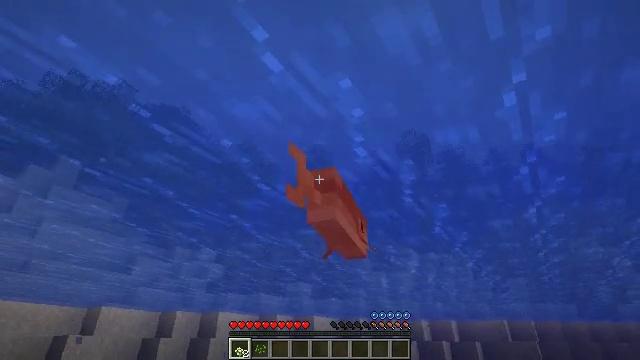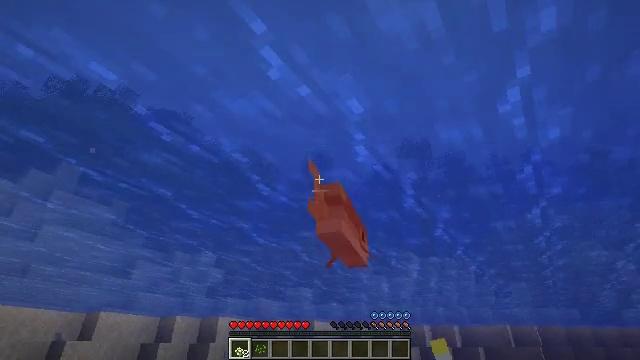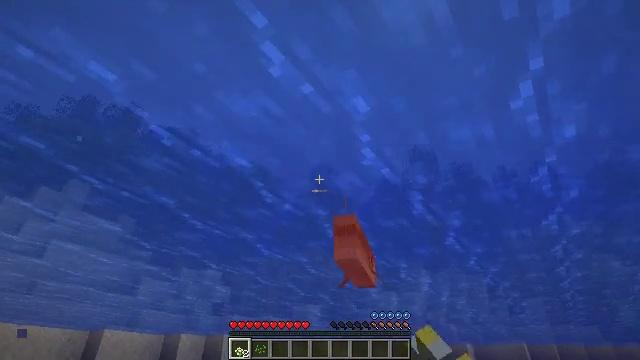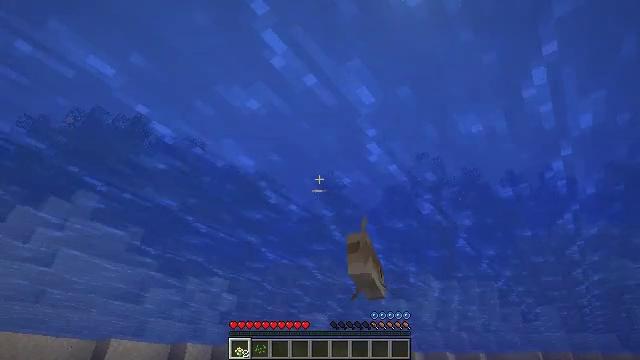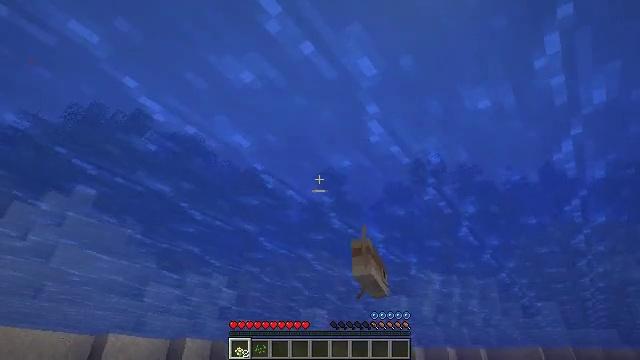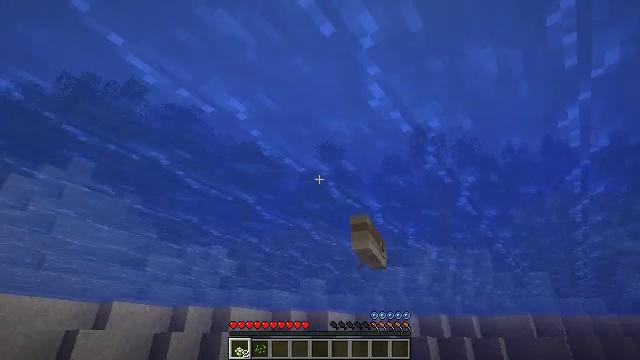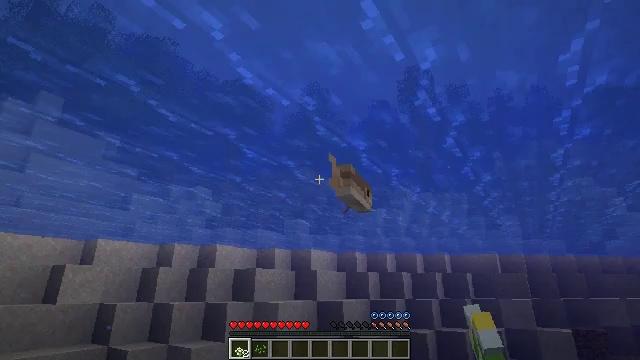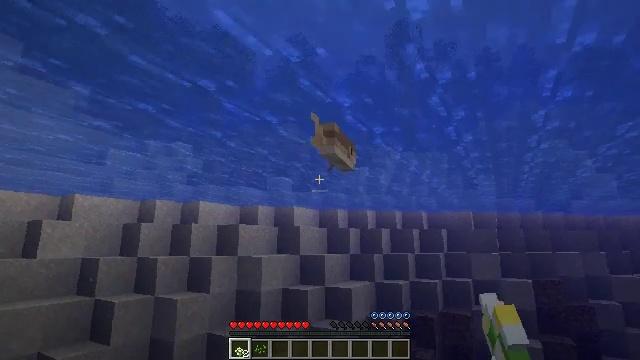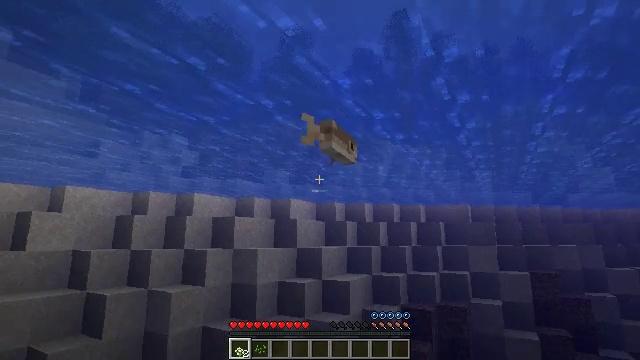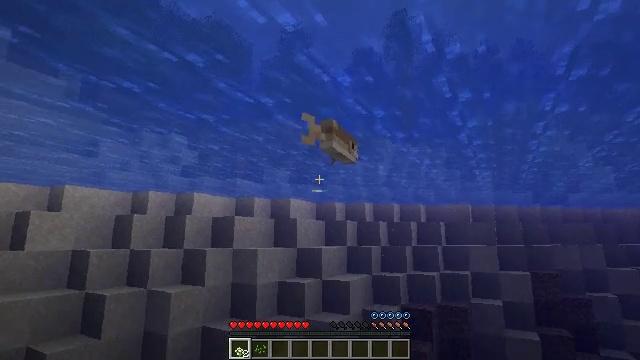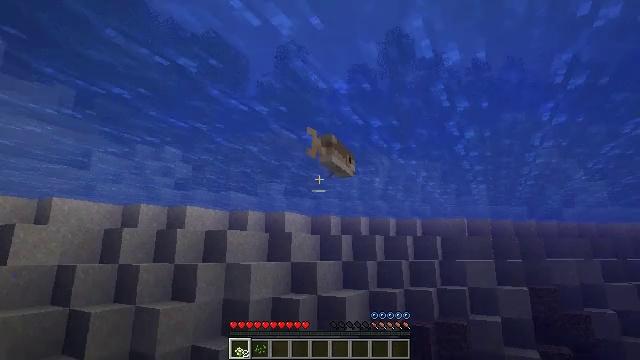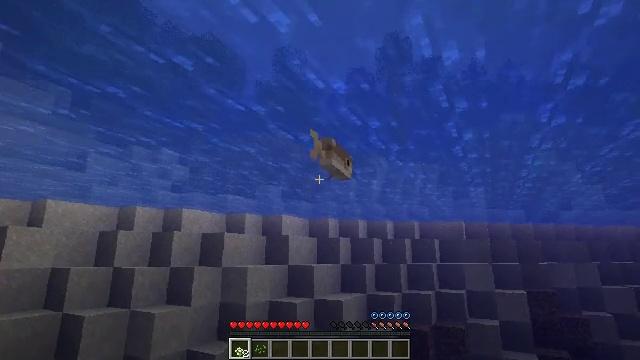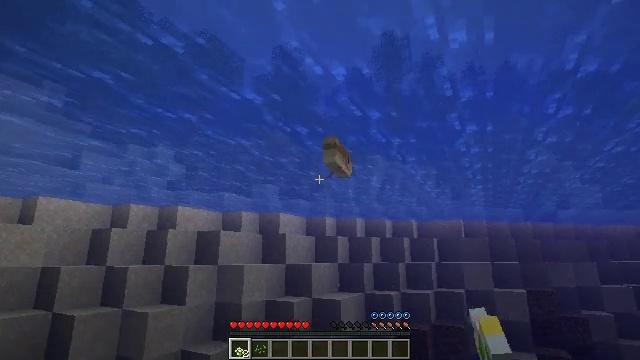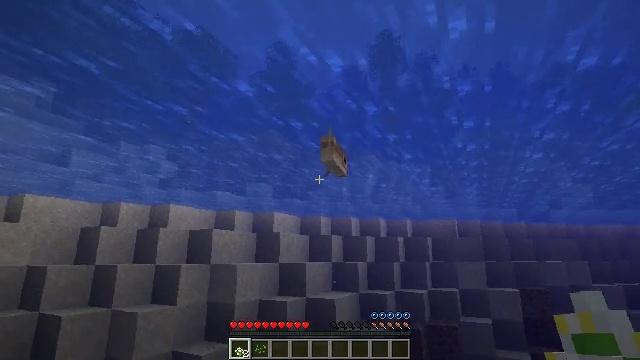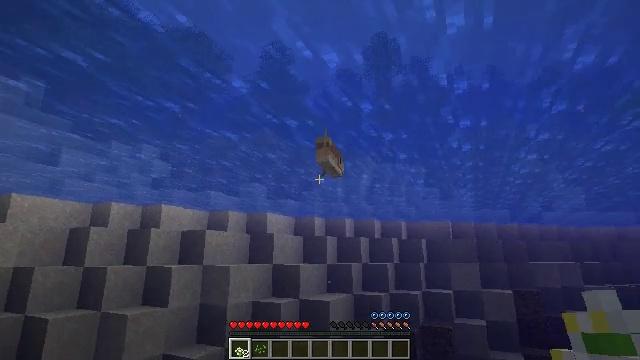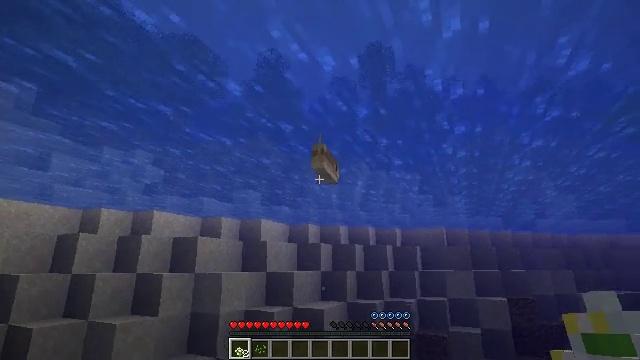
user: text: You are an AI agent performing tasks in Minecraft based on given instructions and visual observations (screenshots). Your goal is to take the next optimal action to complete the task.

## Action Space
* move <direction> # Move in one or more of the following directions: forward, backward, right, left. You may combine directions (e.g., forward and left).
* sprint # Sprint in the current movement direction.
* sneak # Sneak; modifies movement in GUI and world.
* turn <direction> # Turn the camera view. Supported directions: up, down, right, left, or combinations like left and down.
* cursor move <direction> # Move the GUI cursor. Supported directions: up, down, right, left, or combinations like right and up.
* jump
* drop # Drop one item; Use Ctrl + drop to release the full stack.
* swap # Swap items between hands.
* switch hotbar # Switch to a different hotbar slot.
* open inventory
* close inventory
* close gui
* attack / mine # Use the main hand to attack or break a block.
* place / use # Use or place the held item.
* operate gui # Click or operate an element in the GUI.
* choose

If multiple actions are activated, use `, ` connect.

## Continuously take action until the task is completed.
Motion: motion action
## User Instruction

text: Kill the cod.
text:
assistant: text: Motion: move forward, attack / mine
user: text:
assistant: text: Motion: move forward, turn left and up, attack / mine
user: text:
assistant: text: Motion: move forward, turn left and up, attack / mine
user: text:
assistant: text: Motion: move forward, attack / mine
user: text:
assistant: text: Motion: move forward, turn down
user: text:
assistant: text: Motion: move forward, turn right and down
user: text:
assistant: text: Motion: move forward, turn right and down, attack / mine
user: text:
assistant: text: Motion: move forward, turn down, attack / mine
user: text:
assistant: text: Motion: move forward, attack / mine
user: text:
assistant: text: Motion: move forward, turn up
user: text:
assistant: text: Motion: move forward
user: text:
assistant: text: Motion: move forward
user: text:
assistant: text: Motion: move forward, turn right
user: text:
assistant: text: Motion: move forward, turn right
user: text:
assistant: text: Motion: move forward, turn right and up
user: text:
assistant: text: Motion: move forward
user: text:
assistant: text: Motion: move forward, turn right
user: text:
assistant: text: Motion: move forward, turn right and up
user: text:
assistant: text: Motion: move forward
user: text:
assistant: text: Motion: move forward
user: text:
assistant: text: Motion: move forward
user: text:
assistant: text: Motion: move forward
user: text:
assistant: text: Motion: move forward
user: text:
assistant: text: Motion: move forward
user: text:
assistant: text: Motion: move forward
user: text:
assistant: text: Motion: move forward
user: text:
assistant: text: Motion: move forward
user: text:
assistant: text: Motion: move forward
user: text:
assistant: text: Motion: move forward
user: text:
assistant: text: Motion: move forward